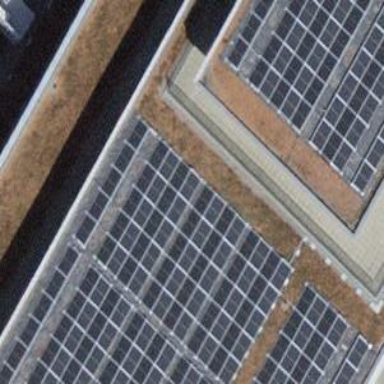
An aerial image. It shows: Solar power generator.